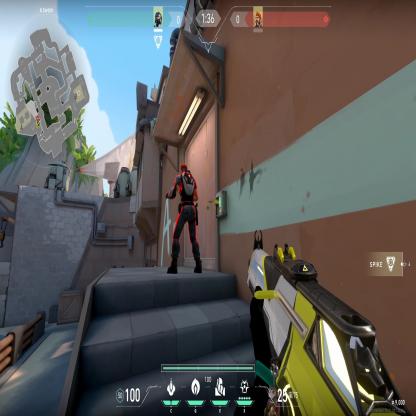
Label: enemy